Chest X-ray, AP view. Patient: 40 years old, sex F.
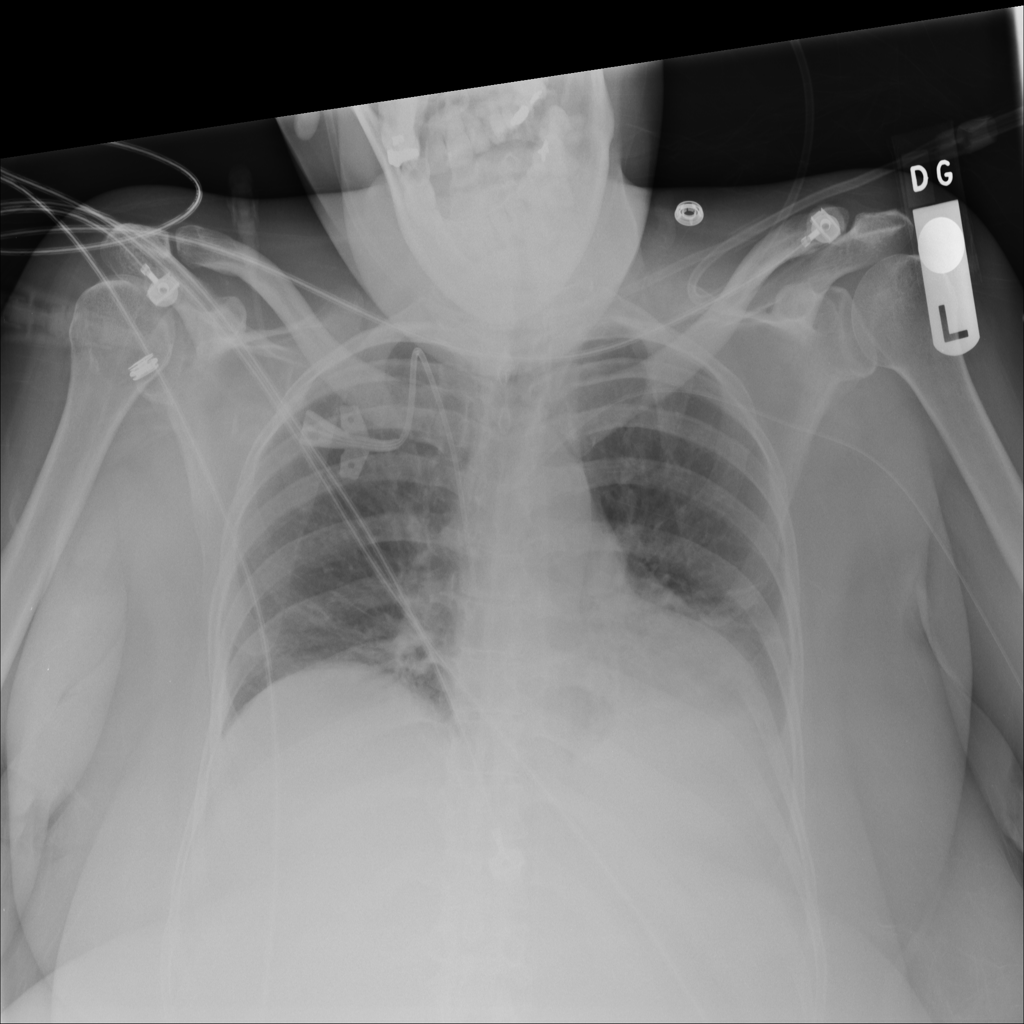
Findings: No Finding